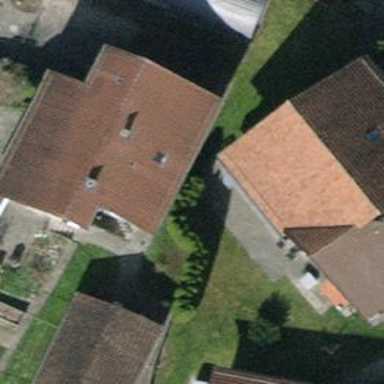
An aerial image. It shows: Detached building with tile roof.